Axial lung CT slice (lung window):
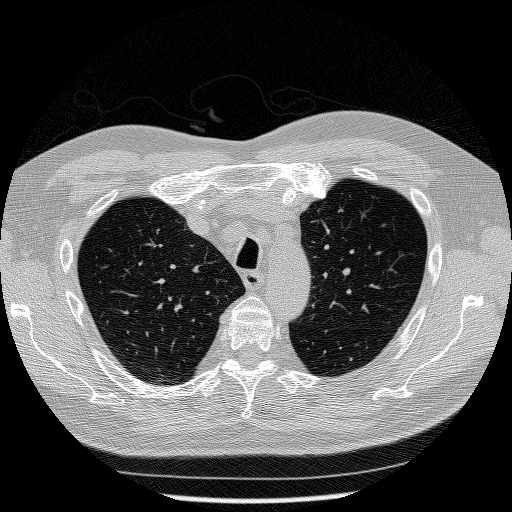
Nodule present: no